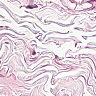
Metastatic tissue present: no